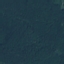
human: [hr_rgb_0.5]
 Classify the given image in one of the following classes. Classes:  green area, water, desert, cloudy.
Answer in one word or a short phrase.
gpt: green area